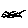
Label: bird